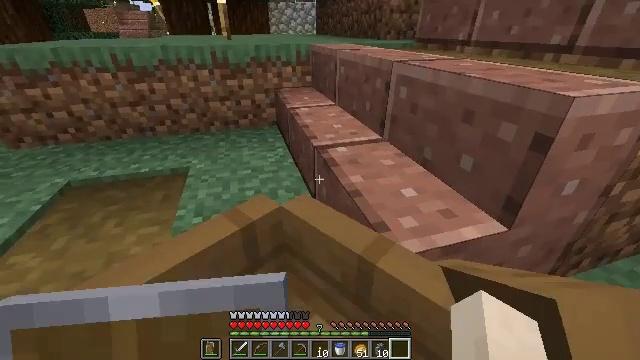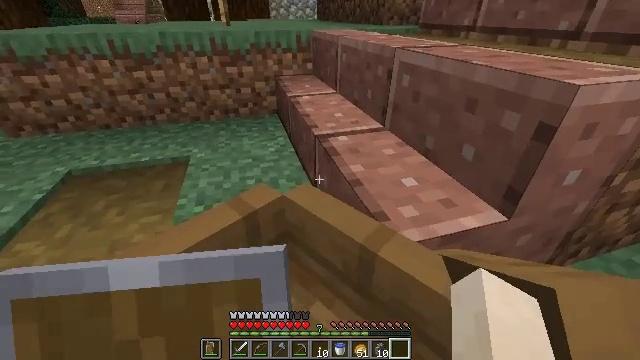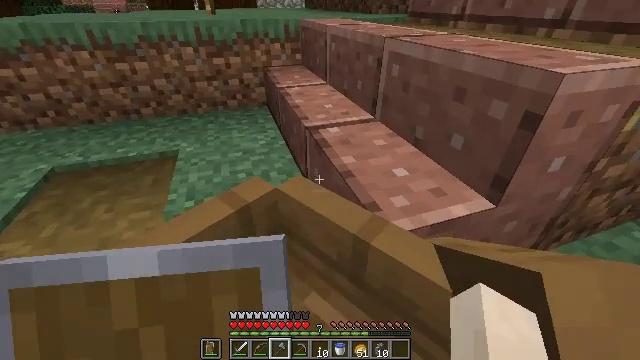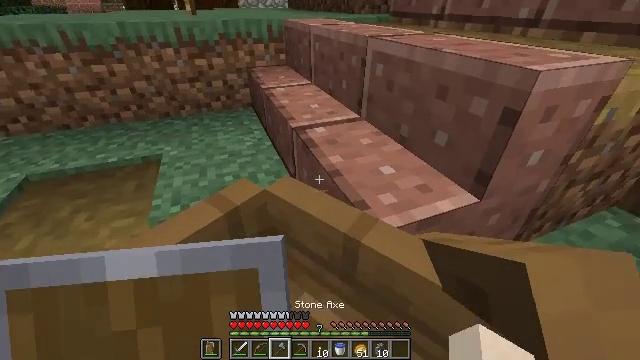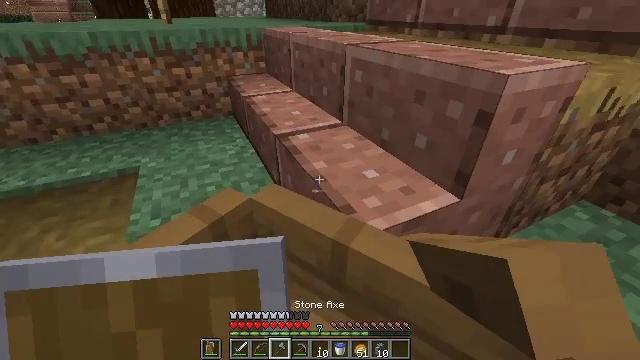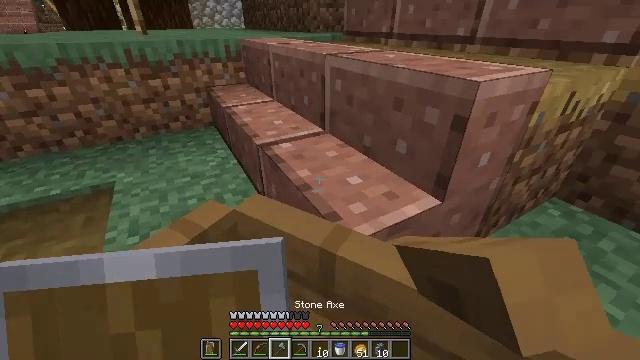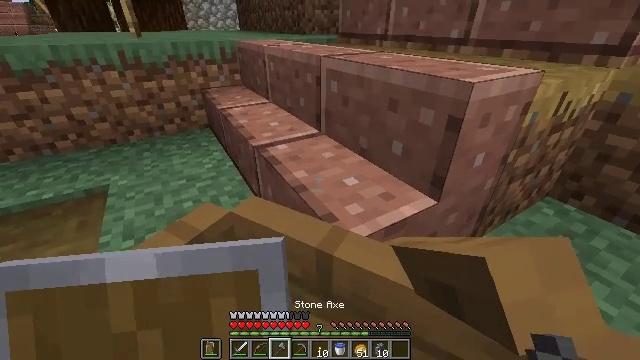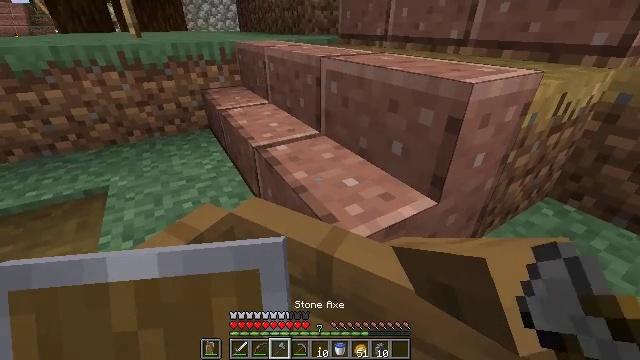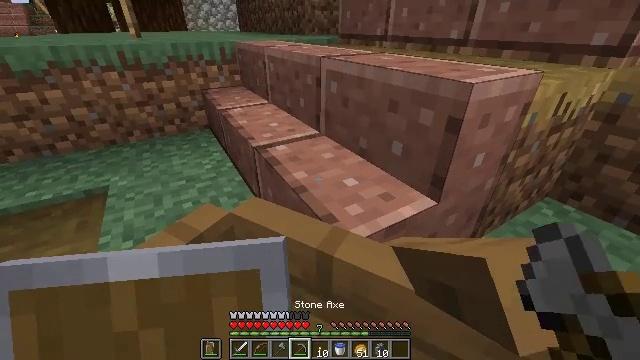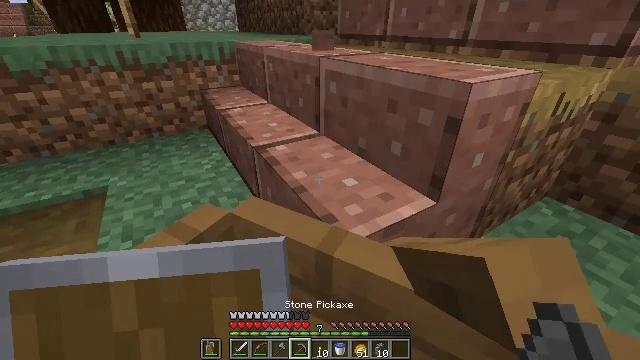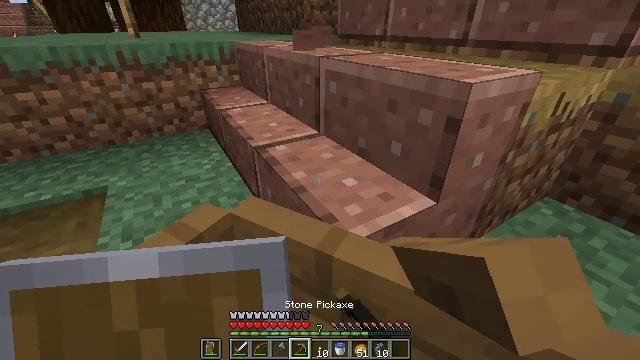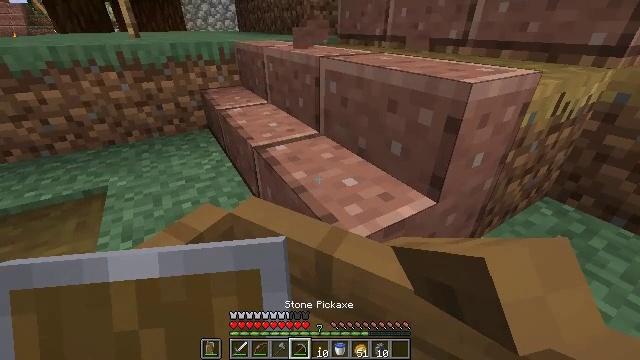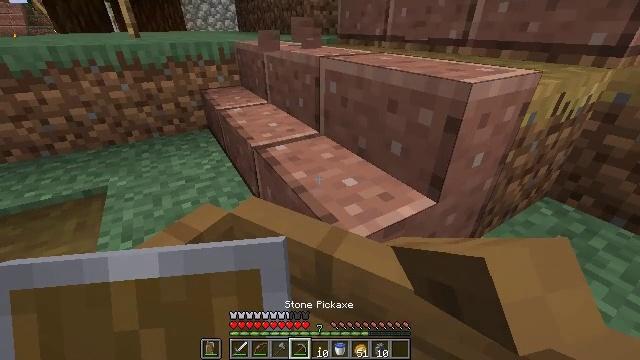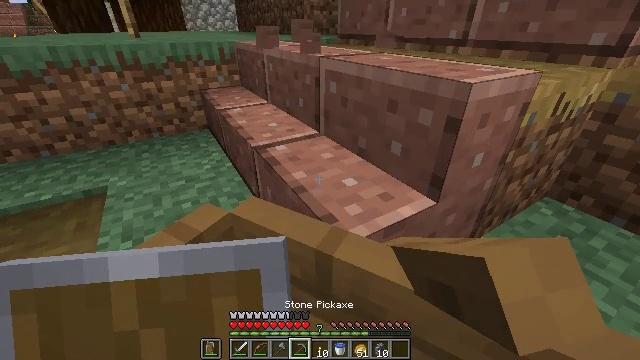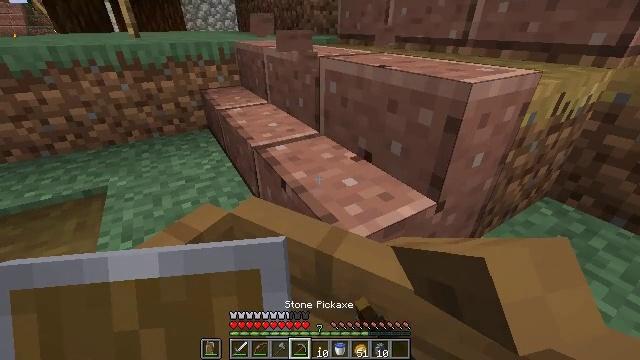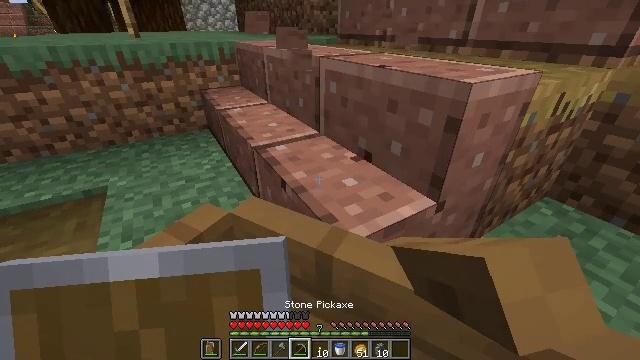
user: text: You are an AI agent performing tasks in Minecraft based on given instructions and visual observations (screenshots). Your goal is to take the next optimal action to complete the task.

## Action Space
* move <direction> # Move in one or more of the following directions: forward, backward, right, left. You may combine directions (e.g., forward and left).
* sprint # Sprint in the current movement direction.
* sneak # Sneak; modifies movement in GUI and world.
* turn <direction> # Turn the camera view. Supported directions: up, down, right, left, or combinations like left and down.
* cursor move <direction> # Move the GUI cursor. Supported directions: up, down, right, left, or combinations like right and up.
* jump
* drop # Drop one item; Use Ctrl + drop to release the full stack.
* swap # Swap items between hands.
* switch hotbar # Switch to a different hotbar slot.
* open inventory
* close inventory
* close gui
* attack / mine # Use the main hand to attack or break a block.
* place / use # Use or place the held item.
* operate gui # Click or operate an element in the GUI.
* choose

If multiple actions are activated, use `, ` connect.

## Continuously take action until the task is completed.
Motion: motion action
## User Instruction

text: Break the polished granite stairs.
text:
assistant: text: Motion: turn down
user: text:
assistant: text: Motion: turn right and down, switch to hotbar 3
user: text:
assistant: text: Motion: turn right, switch to hotbar 3
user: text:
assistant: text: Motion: turn right and up
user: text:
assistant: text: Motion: turn right and up
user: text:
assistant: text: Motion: no_op
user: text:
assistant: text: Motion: no_op
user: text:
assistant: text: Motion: switch to hotbar 4
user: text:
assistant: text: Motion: attack / mine, switch to hotbar 4
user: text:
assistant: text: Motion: attack / mine
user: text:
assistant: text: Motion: attack / mine
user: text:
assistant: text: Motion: attack / mine
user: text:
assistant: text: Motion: attack / mine
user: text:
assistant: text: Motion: attack / mine
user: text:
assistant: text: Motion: attack / mine
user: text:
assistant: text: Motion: attack / mine
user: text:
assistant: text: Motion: attack / mine
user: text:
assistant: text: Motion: attack / mine
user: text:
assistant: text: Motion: attack / mine
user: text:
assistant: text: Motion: attack / mine
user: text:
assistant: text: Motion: attack / mine
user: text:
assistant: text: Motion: attack / mine
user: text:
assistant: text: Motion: attack / mine
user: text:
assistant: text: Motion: attack / mine
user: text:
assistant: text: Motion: attack / mine
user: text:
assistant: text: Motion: attack / mine
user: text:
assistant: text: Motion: attack / mine
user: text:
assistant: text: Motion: attack / mine
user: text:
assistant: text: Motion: attack / mine
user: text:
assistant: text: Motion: attack / mine